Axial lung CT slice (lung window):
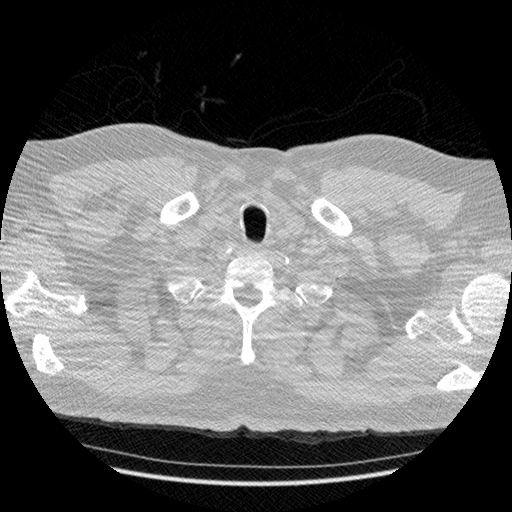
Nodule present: no